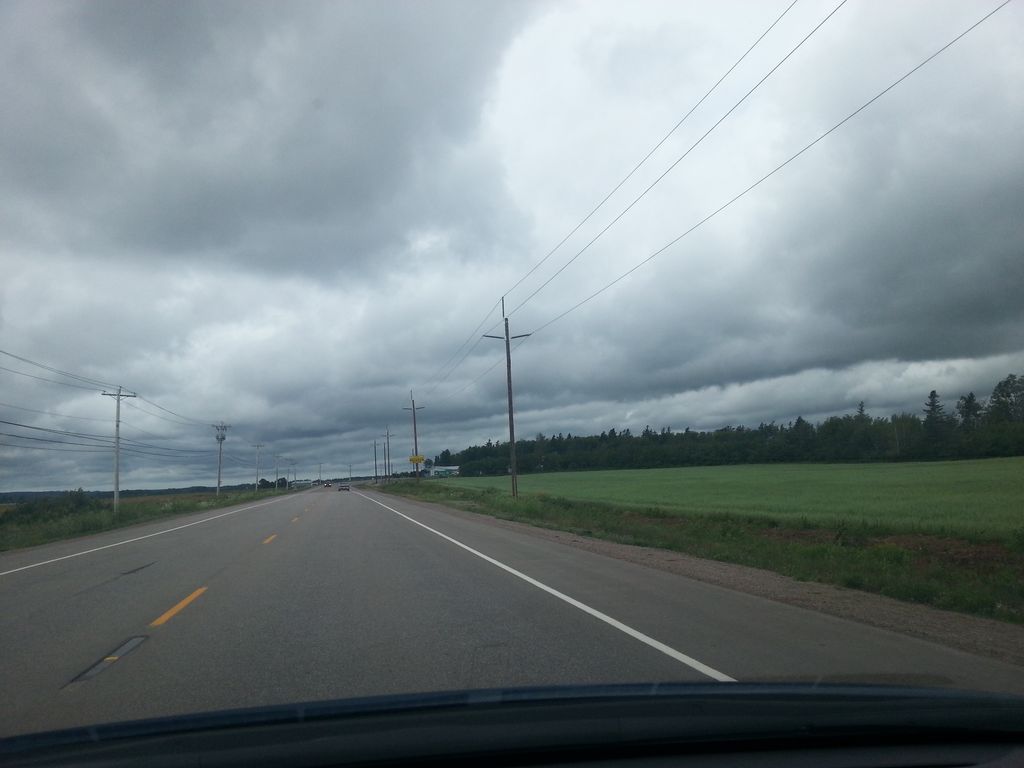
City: charlottetown